Interaction volume radius: 10 \u00c5
Interaction volume height: 25 \u00c5
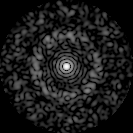
Disorder parameter: 0.8489